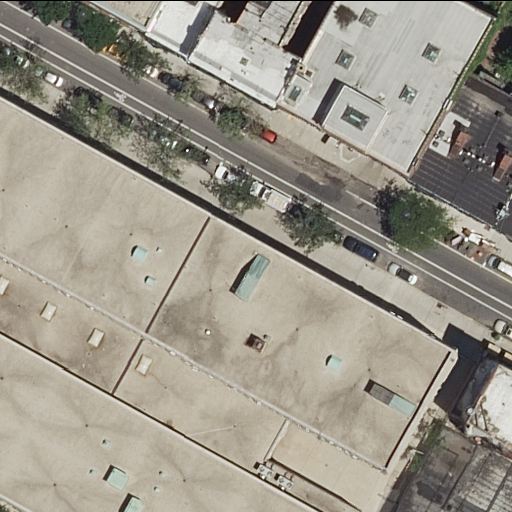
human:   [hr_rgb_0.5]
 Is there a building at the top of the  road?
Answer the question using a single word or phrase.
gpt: yes

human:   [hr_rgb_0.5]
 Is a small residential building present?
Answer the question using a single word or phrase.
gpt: yes

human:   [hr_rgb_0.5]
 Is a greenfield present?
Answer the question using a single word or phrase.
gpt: no

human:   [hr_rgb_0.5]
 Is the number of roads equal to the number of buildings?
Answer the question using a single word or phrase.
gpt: no

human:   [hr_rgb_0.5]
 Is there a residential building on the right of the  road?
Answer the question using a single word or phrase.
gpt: yes

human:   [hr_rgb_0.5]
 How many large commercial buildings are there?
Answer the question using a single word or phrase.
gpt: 0

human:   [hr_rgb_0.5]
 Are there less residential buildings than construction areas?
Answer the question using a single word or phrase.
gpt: no

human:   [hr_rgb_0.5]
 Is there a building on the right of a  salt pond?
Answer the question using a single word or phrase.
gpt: no

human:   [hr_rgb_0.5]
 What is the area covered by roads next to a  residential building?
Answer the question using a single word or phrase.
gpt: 0m2

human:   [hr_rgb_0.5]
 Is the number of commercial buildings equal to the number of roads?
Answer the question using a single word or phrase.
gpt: no

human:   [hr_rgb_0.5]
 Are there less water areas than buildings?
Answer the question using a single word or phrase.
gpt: yes

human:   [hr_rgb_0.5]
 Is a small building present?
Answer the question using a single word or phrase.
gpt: yes

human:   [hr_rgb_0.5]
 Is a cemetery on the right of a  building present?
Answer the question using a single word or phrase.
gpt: no

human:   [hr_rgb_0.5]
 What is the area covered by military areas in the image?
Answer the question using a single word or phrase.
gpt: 0m2

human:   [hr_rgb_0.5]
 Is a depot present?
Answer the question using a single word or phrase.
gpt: no

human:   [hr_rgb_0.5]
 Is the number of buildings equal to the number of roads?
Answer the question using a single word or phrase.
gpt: no

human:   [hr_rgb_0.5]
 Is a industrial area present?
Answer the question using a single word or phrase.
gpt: no

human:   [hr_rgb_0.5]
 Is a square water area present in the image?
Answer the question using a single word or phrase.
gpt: no

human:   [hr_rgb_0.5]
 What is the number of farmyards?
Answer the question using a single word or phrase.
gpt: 0

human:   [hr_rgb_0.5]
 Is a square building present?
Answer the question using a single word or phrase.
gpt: no

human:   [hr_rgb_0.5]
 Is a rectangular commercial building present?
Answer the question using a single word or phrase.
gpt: no

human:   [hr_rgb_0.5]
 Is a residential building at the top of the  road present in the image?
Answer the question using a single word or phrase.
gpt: yes

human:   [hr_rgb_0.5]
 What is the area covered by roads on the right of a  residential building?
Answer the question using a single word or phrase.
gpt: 0m2

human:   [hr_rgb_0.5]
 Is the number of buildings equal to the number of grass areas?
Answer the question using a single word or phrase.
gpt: no

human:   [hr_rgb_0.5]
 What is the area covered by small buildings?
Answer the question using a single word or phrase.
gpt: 60m2

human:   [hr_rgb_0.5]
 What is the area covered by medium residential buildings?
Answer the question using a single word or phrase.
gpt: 1218m2

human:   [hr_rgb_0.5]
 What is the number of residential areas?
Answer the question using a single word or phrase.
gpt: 0

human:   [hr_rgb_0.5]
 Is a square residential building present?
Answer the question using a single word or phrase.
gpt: no

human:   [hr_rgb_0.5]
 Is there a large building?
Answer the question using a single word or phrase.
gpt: yes

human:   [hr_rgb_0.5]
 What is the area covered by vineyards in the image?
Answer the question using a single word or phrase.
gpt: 0m2

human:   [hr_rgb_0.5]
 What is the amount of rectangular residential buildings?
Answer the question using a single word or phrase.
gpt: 8

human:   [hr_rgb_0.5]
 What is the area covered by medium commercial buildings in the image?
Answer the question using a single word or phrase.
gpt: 0m2

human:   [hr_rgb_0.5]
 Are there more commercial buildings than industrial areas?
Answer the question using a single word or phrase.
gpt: no

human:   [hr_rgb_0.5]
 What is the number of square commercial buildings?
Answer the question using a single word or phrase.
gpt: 0

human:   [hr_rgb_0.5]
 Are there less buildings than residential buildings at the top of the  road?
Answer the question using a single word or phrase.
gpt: no

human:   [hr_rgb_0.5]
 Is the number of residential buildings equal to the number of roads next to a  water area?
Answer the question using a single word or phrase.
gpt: no